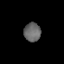
Tissue: lung
Cell type: Myeloid cells
Senescence score: 0.6061
Nuclear area (px): 311
Mean DAPI intensity: 102.556